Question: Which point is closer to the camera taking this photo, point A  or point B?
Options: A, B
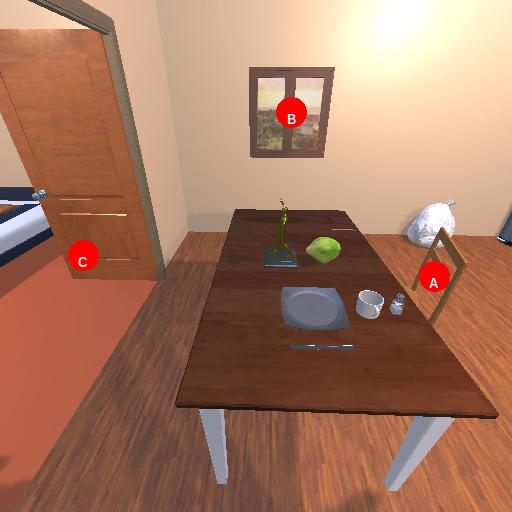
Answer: A